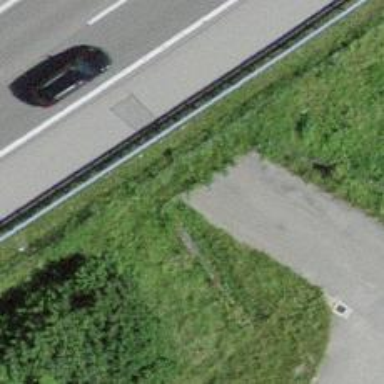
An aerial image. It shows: Unclassified road with asphalt surface leading through tunnel.